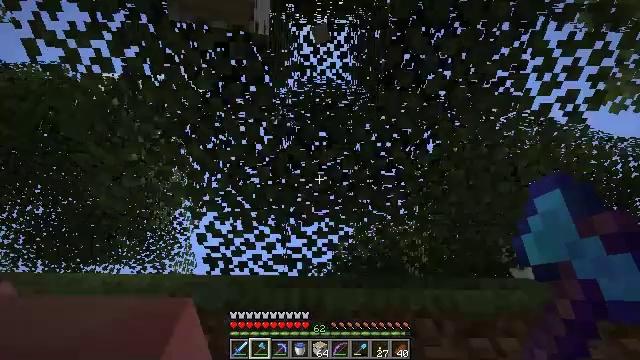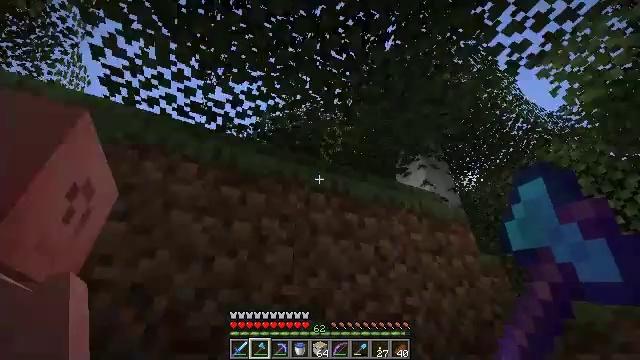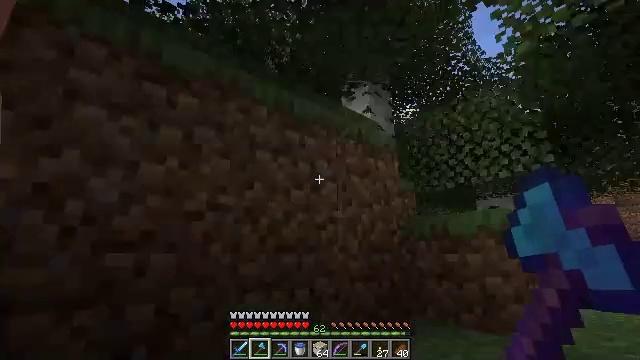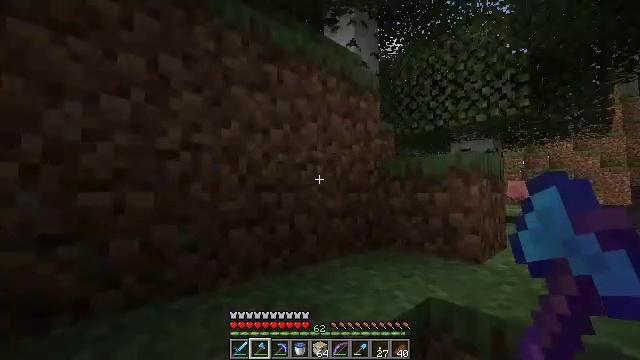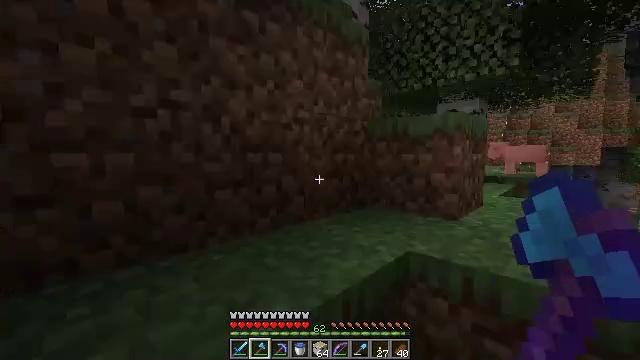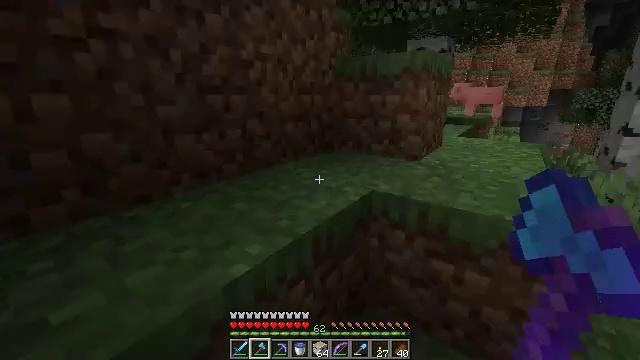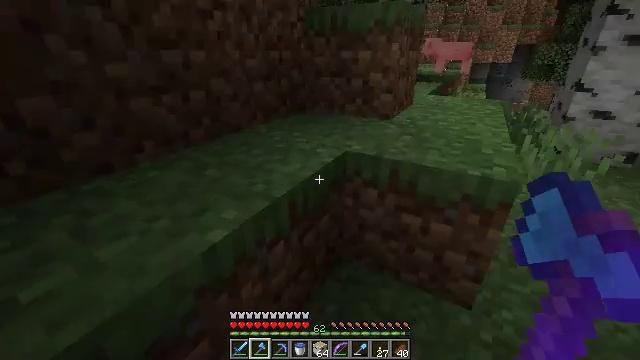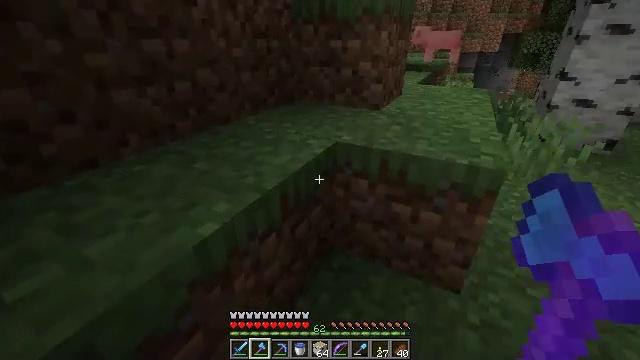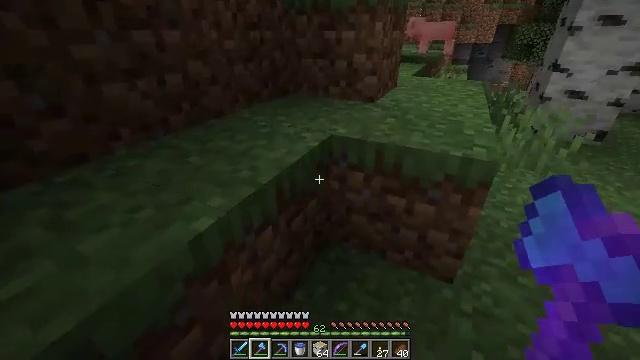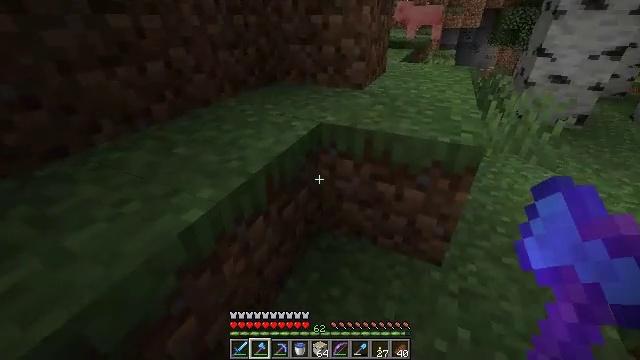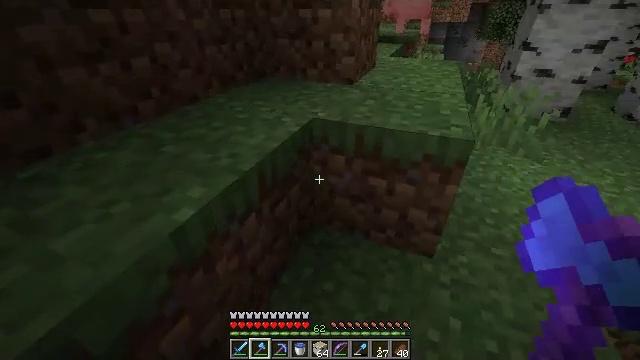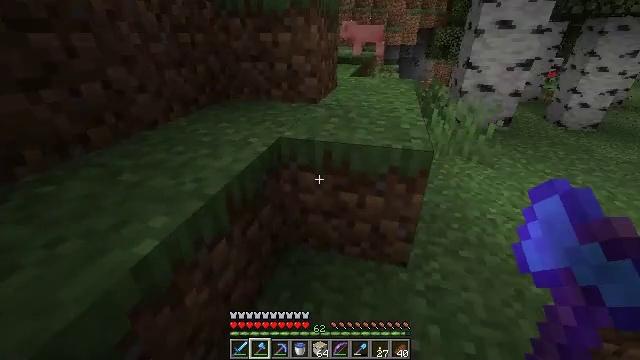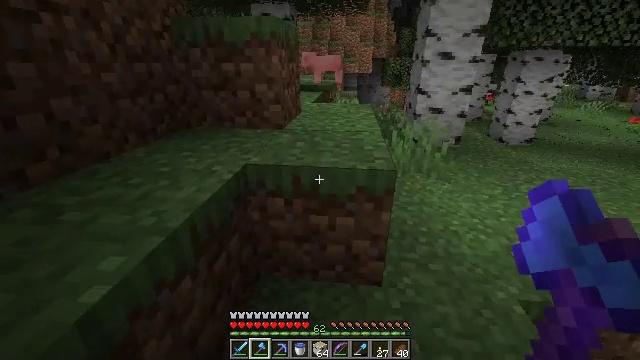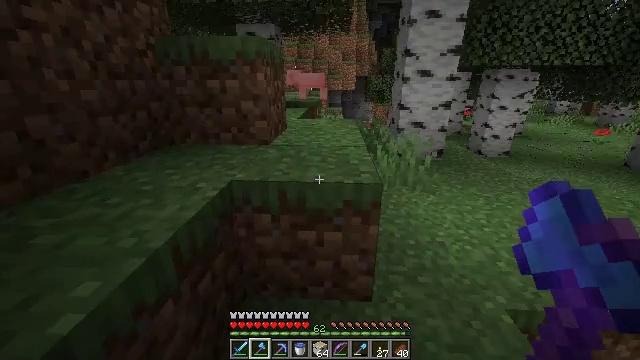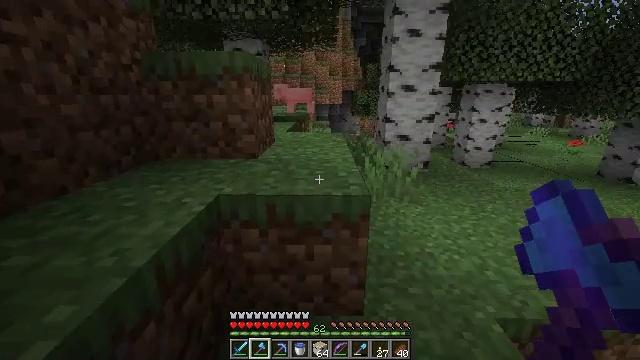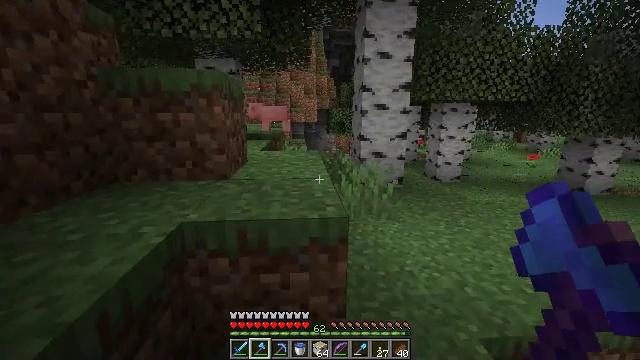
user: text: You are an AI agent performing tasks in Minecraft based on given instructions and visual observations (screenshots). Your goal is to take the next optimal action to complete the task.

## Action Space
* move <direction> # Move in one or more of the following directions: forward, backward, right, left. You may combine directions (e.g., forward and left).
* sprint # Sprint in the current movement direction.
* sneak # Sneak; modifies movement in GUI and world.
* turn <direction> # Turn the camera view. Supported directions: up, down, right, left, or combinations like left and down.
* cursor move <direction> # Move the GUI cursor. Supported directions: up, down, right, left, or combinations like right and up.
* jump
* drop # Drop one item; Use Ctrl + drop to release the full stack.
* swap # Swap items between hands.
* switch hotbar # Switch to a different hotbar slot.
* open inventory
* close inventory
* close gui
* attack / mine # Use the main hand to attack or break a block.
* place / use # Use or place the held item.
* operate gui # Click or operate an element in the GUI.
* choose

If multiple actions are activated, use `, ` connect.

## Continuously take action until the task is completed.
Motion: motion action
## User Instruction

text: Harvest birch logs from birch trees.
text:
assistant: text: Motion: turn right and down
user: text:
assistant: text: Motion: turn right and down
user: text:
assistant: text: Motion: turn right and down
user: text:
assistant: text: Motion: turn right and down
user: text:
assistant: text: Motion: turn right and down
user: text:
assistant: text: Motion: turn right and down
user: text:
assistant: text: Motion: turn right and down
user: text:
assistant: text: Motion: turn right and down
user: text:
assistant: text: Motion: turn right and down
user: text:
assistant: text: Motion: turn right
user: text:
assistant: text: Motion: turn right and up
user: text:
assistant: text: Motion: turn right and up
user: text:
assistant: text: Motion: turn right and up
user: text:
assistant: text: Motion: sprint, turn right and up
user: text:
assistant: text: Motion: move forward, sprint, turn right and up
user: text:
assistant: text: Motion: move forward, sprint, turn right and up, jump
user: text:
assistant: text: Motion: move forward, sprint, jump
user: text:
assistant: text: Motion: move forward, sprint, jump
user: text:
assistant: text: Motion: move forward, sprint, jump
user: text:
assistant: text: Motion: move forward, sprint
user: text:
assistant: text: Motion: move forward, sprint
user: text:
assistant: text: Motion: move forward, sprint, turn right
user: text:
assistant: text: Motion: move forward, sprint, turn right
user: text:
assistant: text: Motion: move forward, sprint, turn right
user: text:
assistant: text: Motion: move forward, sprint, turn right
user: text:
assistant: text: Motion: move forward, sprint, turn right and down, attack / mine
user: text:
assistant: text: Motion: move forward, sprint, turn right and down, attack / mine
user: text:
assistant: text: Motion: move forward, sprint, turn right and down, attack / mine
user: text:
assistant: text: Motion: move forward, sprint, turn right and down, attack / mine
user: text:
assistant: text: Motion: move forward, sprint, attack / mine